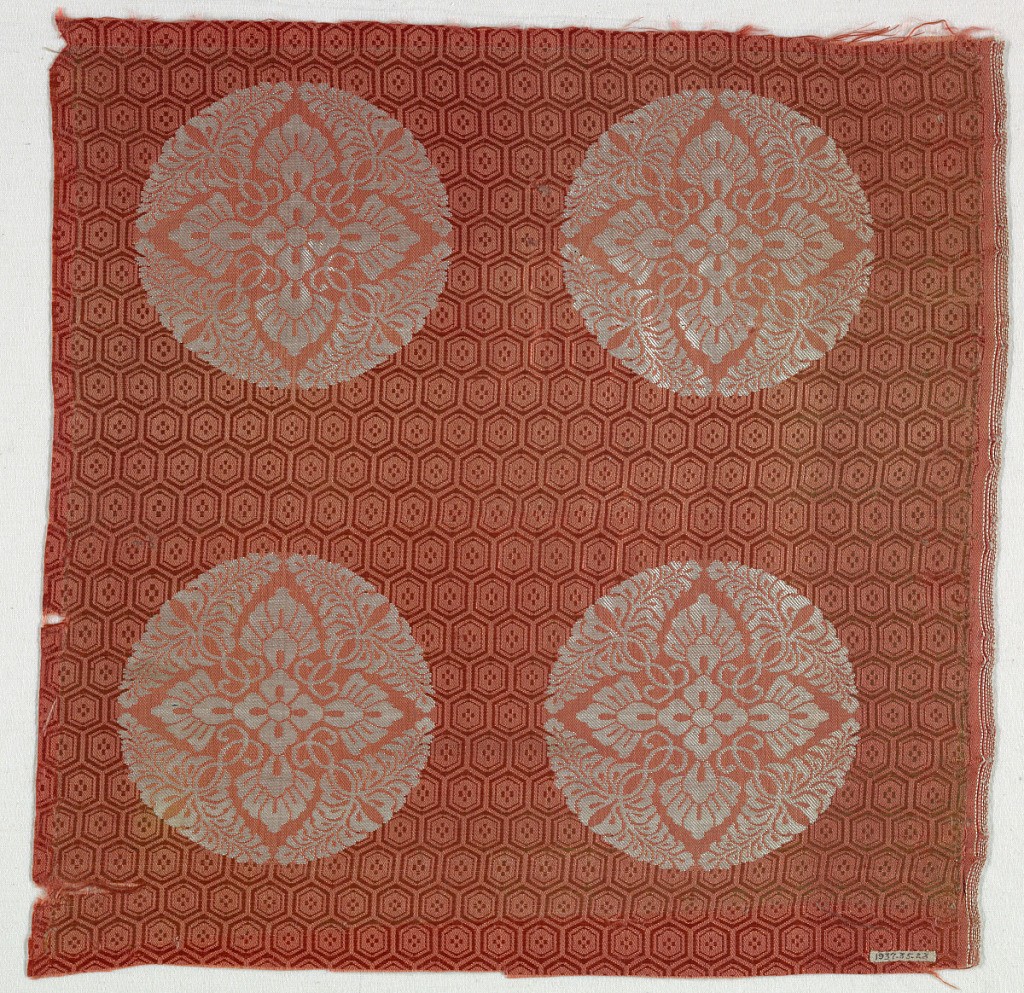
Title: Fragment
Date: late 19th century
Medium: silk Technique: compound weave with supplementary weft
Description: Orange ground with a hexagonal diaper pattern. Four quatrefoil foliate design forming circles and brocaded in white silk.